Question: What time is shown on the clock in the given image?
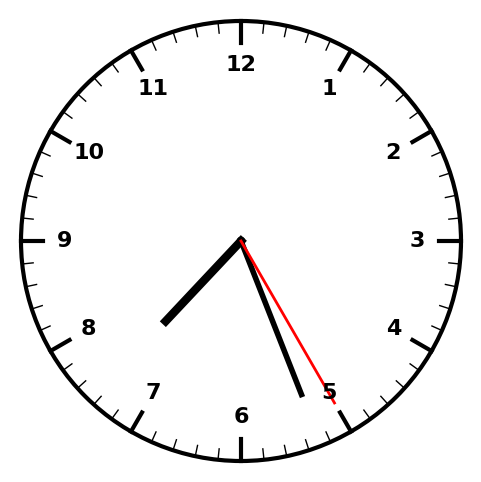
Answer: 07:26:25